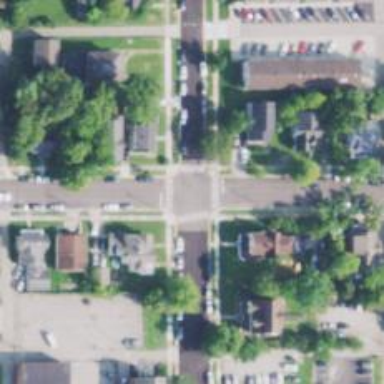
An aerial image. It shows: Residential road with separate sidewalk.